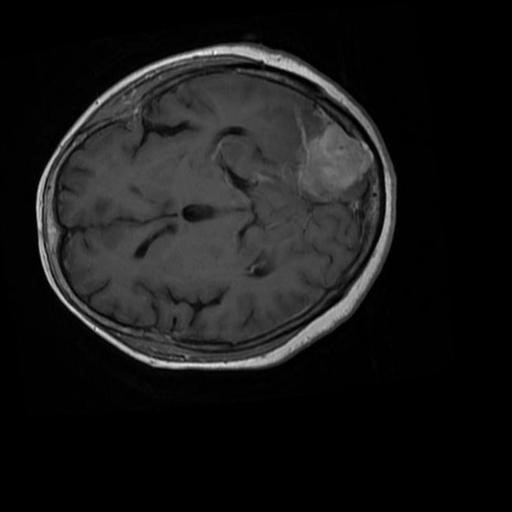
Label: brain_menin